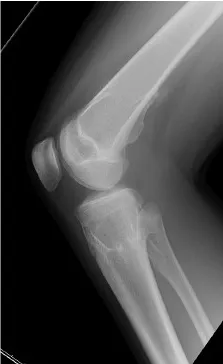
A 15-year-old girl with hereditary multiple exostoses. . Lateral view). (A yellow arrow indicates the tip of the osteochondroma causing the pain).
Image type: radiology (x_ray)